Field crop: maize
Growth stage: 2
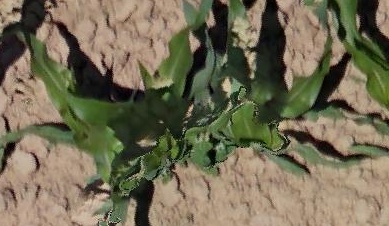
Species: maize